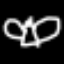
Label: angel